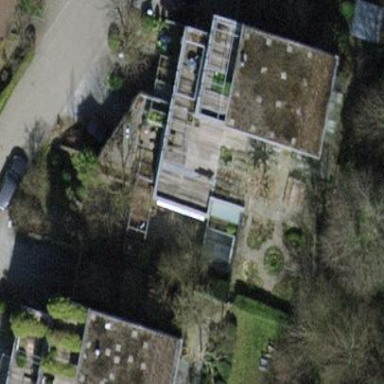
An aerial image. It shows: Flat-roofed building.